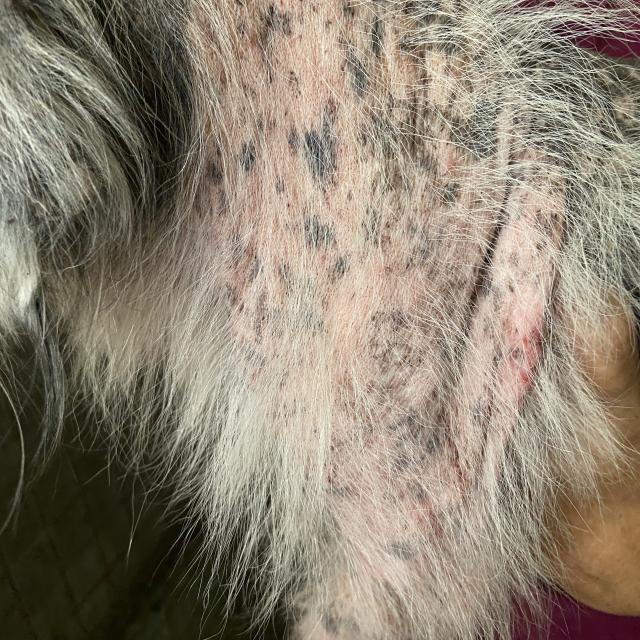
Canine demodicosis (Demodex mange) — caused by Demodex canis mites. Presents with alopecia, follicular papules, pustules, and comedones. Often localized on face and forelimbs.